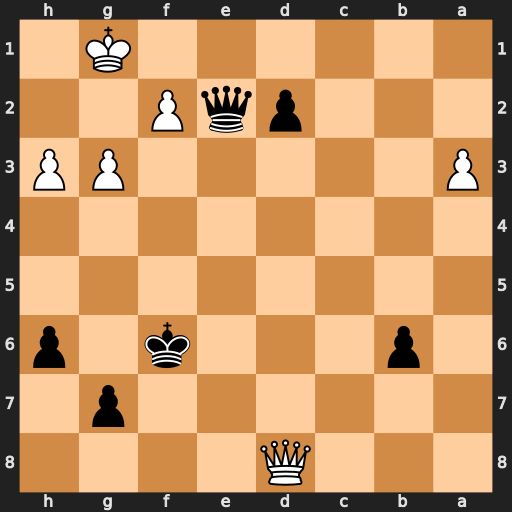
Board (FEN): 3Q4/6p1/1p3k1p/8/8/P5PP/3pqP2/6K1
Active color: b
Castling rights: -
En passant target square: -
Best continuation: Kg6 Qxb6+ Kh5 Qc5+ g5